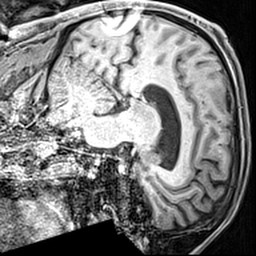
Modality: T1w
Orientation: sagittal
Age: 68
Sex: male
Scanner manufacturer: siemens
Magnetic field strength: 3 T
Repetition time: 2.4 s
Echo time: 0.0022 s